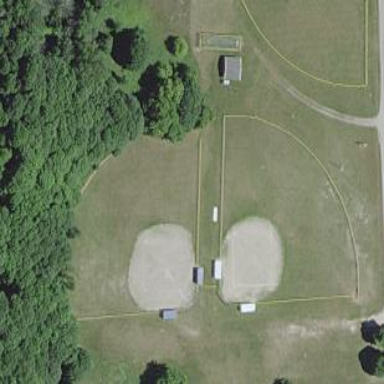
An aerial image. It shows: Baseball pitch for leisure land.